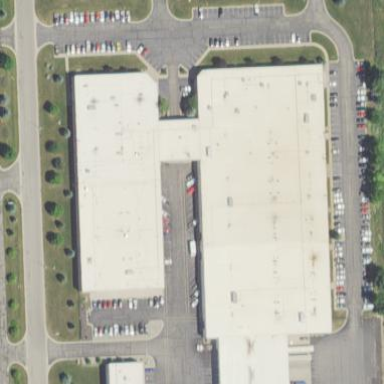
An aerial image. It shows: Building.